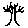
Label: tree